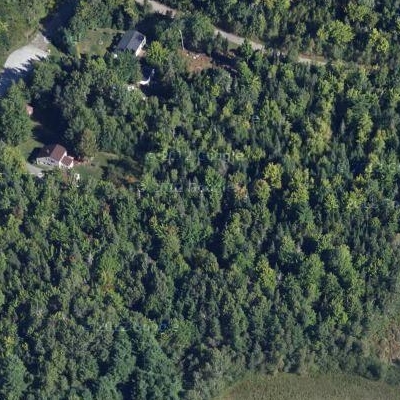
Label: eForest